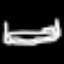
Label: bed